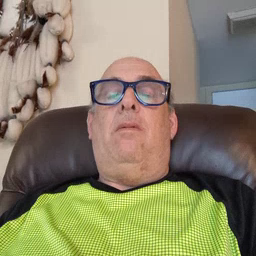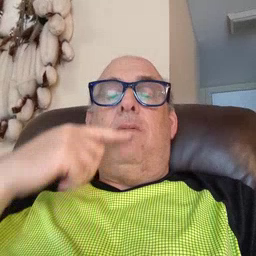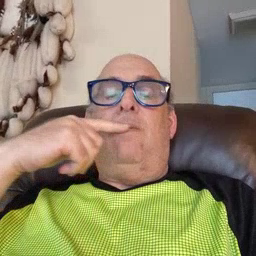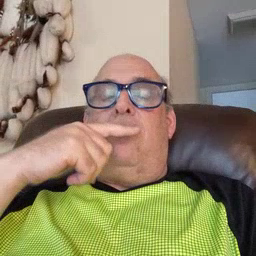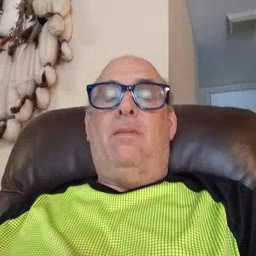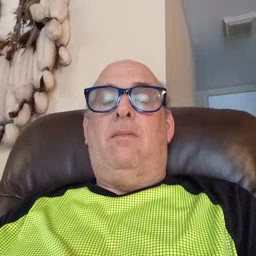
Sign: toothbrush